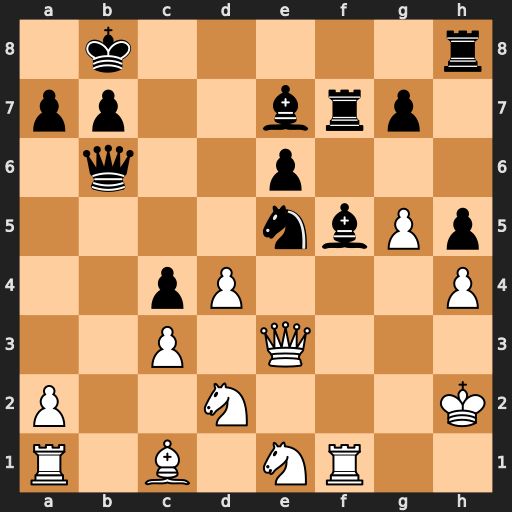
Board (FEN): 1k5r/pp2brp1/1q2p3/4nbPp/2pP3P/2P1Q3/P2N3K/R1B1NR2
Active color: w
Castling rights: -
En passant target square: -
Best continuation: Qg3 Qc7 dxe5